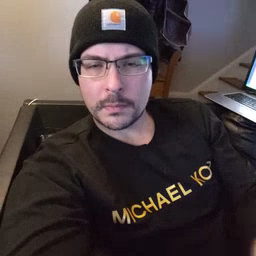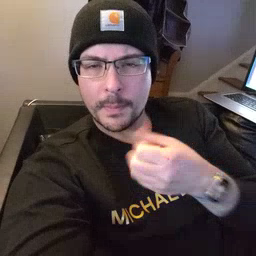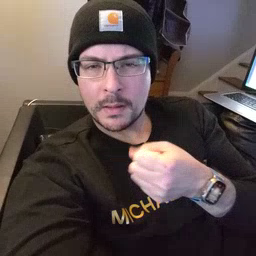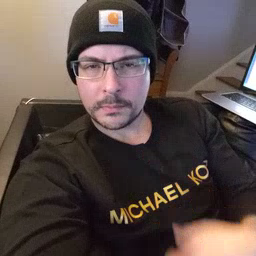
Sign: milk